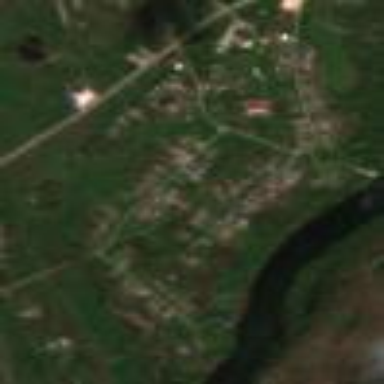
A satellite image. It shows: Residential area in rural setting.